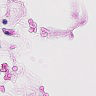
Metastatic tissue present: no